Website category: book
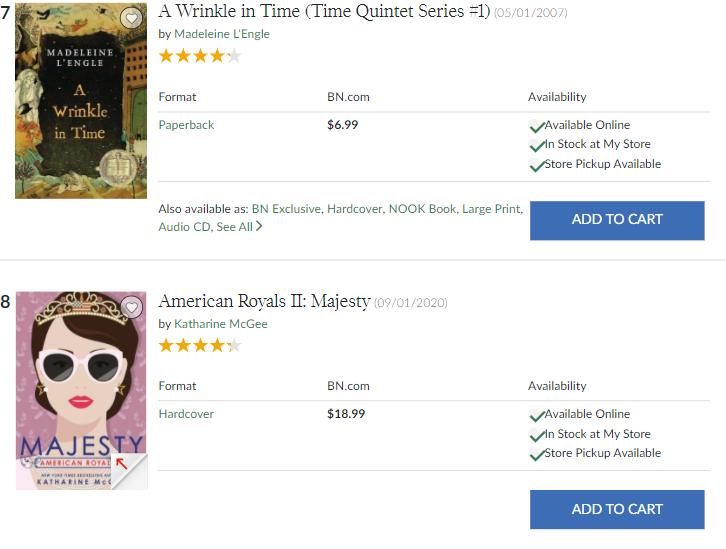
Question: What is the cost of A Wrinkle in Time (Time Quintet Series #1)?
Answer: $6.99

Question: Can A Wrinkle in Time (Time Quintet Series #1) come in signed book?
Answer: no

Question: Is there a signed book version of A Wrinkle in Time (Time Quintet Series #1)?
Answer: no

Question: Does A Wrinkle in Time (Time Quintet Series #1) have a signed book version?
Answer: no

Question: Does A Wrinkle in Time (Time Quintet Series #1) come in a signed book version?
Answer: no

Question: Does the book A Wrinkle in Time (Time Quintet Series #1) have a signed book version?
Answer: no

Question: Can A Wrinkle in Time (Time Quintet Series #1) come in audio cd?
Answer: yes

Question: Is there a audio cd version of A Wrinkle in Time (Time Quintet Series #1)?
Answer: yes

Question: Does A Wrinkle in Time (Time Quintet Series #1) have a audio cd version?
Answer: yes

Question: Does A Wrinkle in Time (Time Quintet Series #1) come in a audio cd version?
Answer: yes

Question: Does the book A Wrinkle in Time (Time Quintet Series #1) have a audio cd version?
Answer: yes

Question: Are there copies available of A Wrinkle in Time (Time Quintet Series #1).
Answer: yes

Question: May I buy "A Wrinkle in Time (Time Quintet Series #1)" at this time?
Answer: yes

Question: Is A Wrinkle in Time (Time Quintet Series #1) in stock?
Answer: yes

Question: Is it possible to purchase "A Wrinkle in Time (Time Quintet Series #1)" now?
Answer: yes

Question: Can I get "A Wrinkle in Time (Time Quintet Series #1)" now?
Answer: yes

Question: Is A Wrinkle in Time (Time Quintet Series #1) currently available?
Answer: yes

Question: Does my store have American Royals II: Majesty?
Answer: yes

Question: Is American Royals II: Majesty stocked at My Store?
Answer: yes

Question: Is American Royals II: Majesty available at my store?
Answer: yes

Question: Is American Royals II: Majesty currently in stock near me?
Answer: yes

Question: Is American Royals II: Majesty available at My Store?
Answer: yes

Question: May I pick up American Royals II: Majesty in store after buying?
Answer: yes

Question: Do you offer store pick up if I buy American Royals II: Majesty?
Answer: yes

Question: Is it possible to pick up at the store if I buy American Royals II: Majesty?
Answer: yes

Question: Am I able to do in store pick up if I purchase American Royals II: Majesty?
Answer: yes

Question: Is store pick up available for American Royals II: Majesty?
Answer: yes

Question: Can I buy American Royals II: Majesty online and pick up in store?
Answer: yes